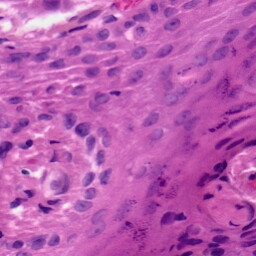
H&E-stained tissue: Skin